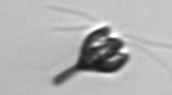
Label: Pyramimonas_longicauda